Field crop: maize
Growth stage: 1
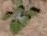
Species: chenopodium